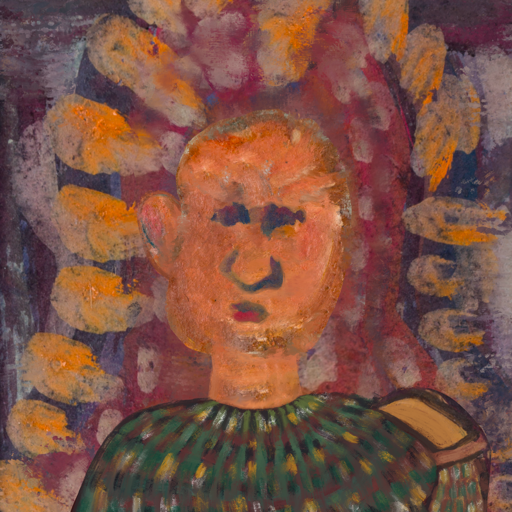
Background: Doll, Head And Neck Front: Boggyland, Face Front: In_The_Sun, Bust: After_Raid, Hair Front: Blank, Head Accessory: Blank, Second Necklace: Blank, Necklace: Blank, Baby: Blank